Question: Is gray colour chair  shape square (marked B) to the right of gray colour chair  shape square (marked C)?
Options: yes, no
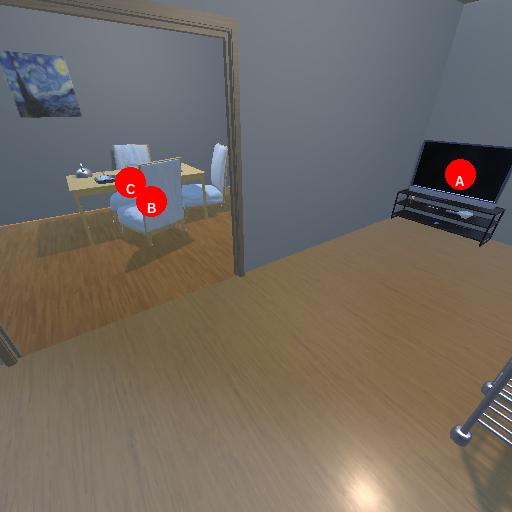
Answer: yes